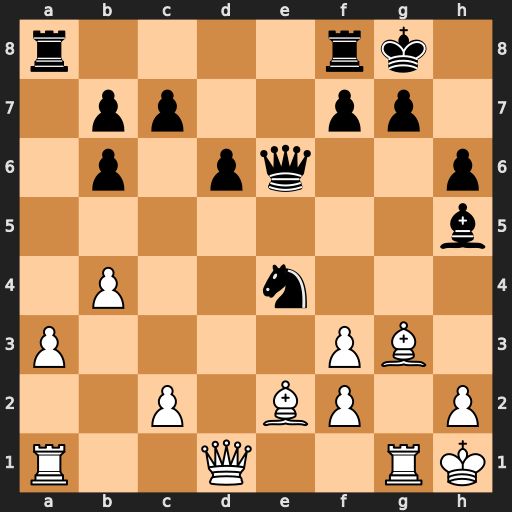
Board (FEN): r4rk1/1pp2pp1/1p1pq2p/7b/1P2n3/P4PB1/2P1BP1P/R2Q2RK
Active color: w
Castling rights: -
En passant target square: -
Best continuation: fxe4 Qxe4+ f3